Brain MRI, t1w sequence, axial 2D slice.
Patient: age 22, sex F, weight 78 kg, height 1.78 m
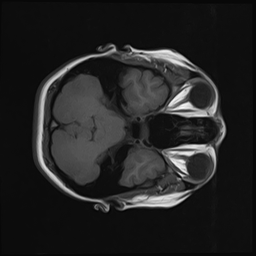